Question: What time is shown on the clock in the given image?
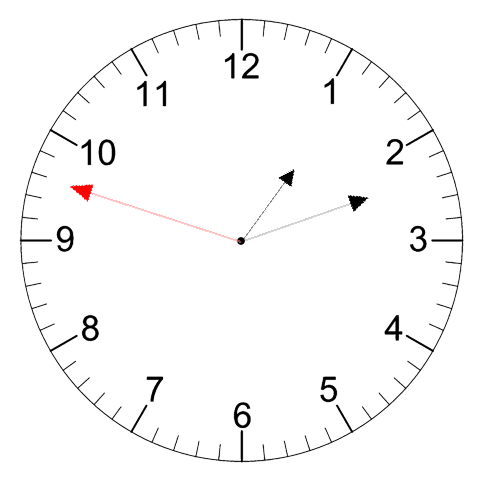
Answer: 01:11:48